Question: I am writing a phone dialer for my apps in both Android and iPhone.
I realize that there are alphabetic labels below (or beside) numeric labels of keypad buttons in dialer layout of many calling apps.
example:
'''
below '1' is blank
below '2' is 'abc'
below '3' is 'def'
...
'''
Can any body explain why this happens?
and what does 'abc', 'def',... means in this case?

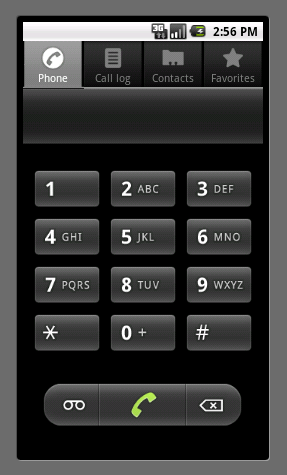
Answer: if you are in numeric mode .. only numbers but if you are in other mode like text .. so you will use these characters i.e:
'2' is 'abc'
press 1st time ==> a
press 2nd time ==> b
press 3rd time ==> c
hold press on that button ==> 2 (number)
this is the mechanism generally.
=================update ...
:) you added this image later .. I didnt note it . well this layout is special and for quick contact search(names and numbers) ..i.e. if you have contact Sam(+111111), so press 726 , that will bring him directly or similar names or numbers. So those characters are keys map to help user to assign correct input... hope that will explain what you want .